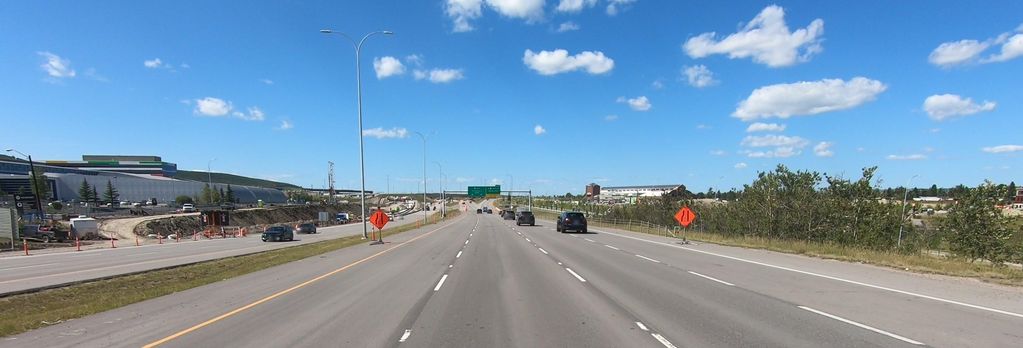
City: calgary